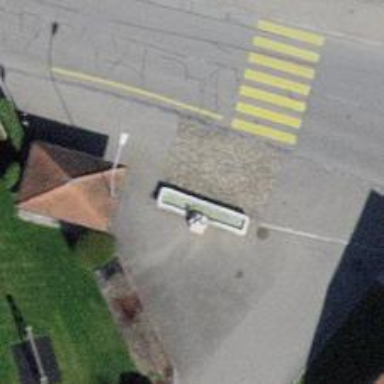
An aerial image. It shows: Fountain.